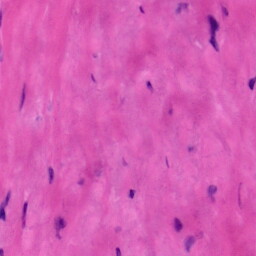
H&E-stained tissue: Tonsil